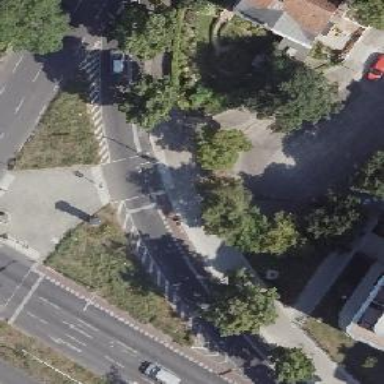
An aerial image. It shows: Road with traffic signals indicating pedestrian crossing.